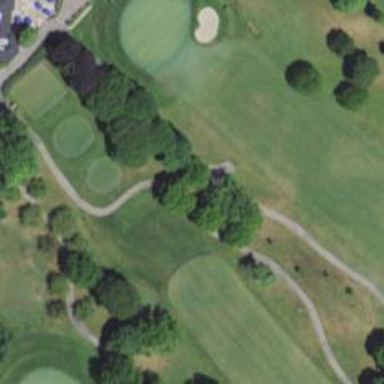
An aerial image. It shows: Path used for both walking and golf.